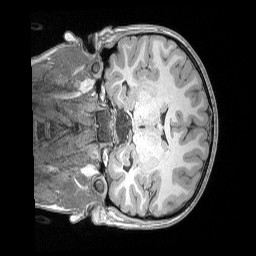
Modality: T1w
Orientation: coronal
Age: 10
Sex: female
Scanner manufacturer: siemens
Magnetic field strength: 3 T
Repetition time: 2.53 s
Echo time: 0.00164 s